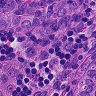
Metastatic tissue present: yes